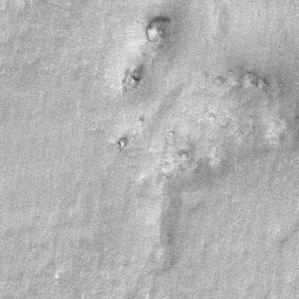
Label: frost